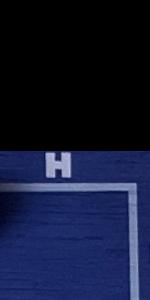
Label: Empty